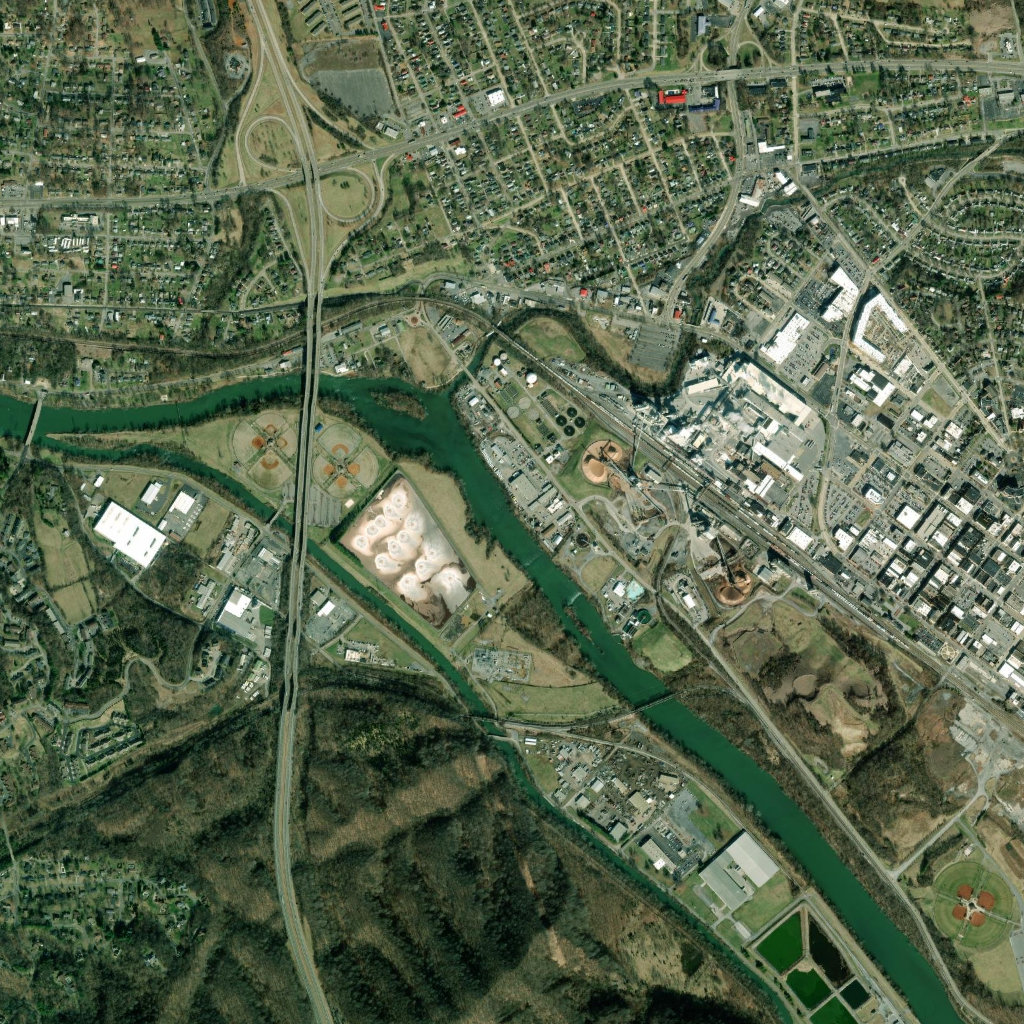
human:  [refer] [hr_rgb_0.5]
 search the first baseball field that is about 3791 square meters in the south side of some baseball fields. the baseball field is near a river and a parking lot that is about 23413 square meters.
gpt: <box>[[31, 46, 34, 49, 0]]</box>

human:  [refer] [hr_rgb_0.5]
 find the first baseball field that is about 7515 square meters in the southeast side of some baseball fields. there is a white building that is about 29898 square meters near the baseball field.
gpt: <box>[[33, 43, 38, 47, 0]]</box>

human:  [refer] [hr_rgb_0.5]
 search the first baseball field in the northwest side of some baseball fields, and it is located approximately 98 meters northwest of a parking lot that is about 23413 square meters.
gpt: <box>[[21, 41, 26, 45, 0]]</box>